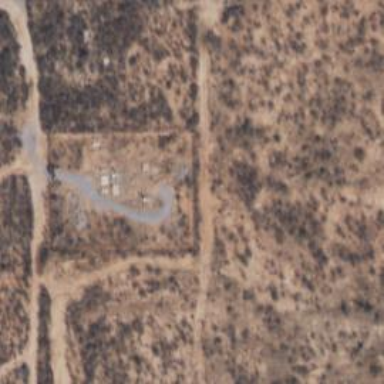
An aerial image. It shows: Cemetery.